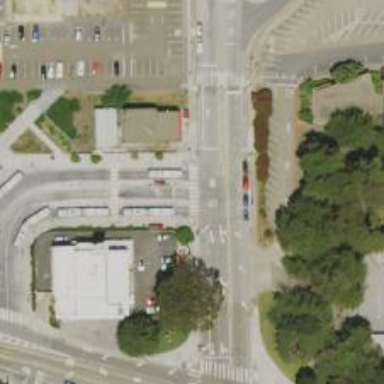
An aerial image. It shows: Busway road.